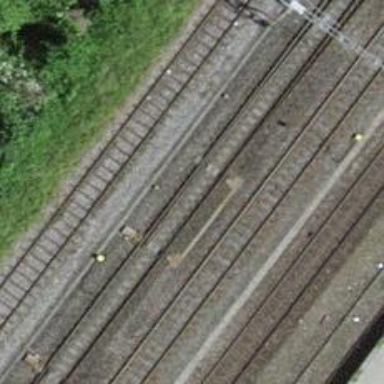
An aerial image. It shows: Railway switch.